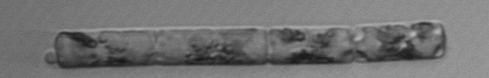
Label: Guinardia_delicatula